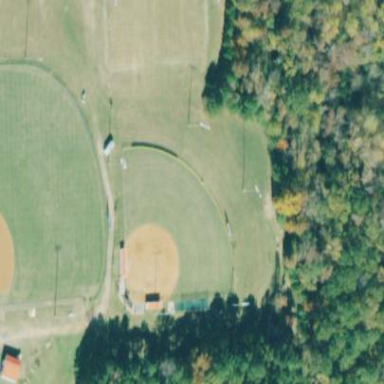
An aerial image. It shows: Baseball pitch for leisure and sports activities.